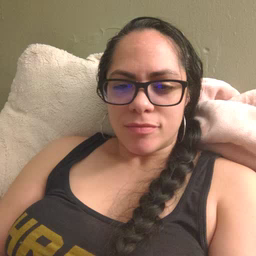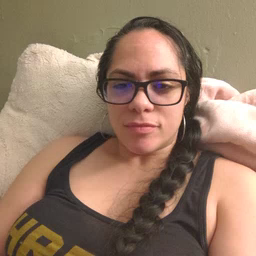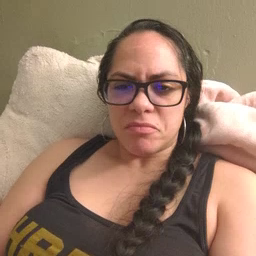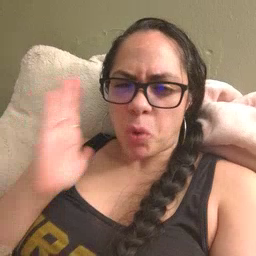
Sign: will